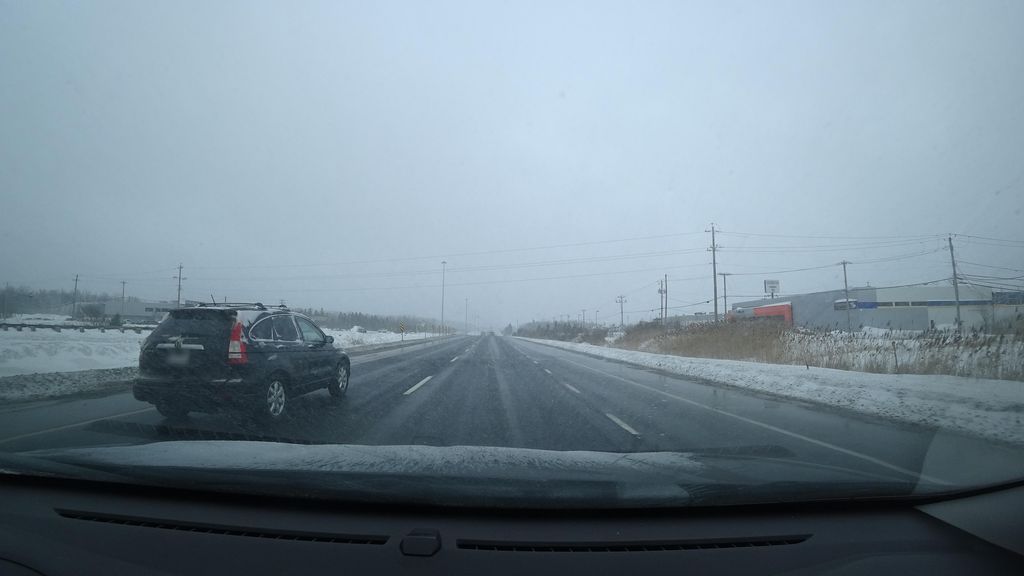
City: quebec_city